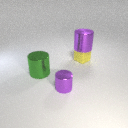
large green metal cylinder behind small purple metal cylinder